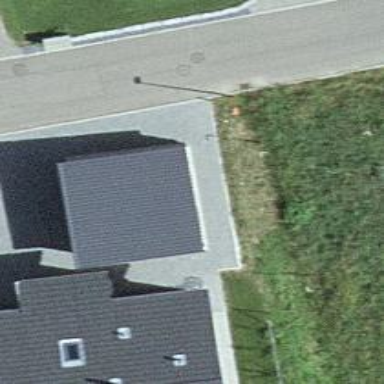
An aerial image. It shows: Garage.